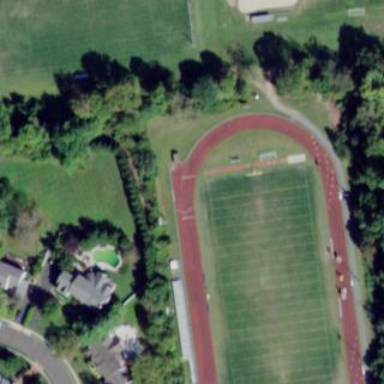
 including soccer and American football."